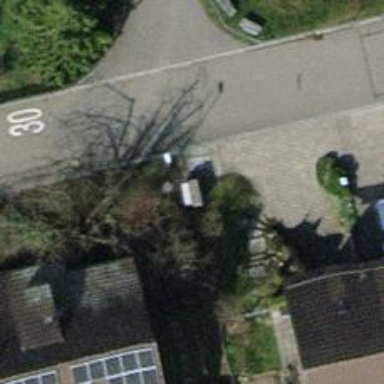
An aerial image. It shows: Street cabinet of man-made origin.